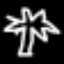
Label: palm tree